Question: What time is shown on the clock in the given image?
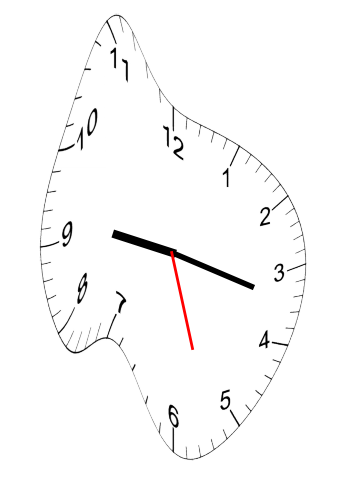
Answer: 09:17:27